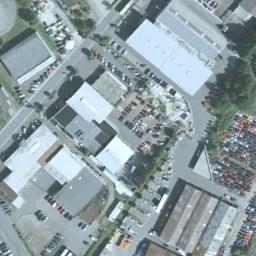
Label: industrial_area